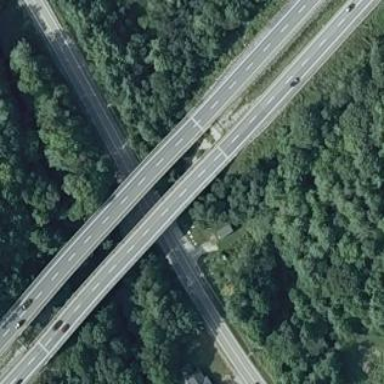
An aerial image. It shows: Man-made bridge.